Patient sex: M
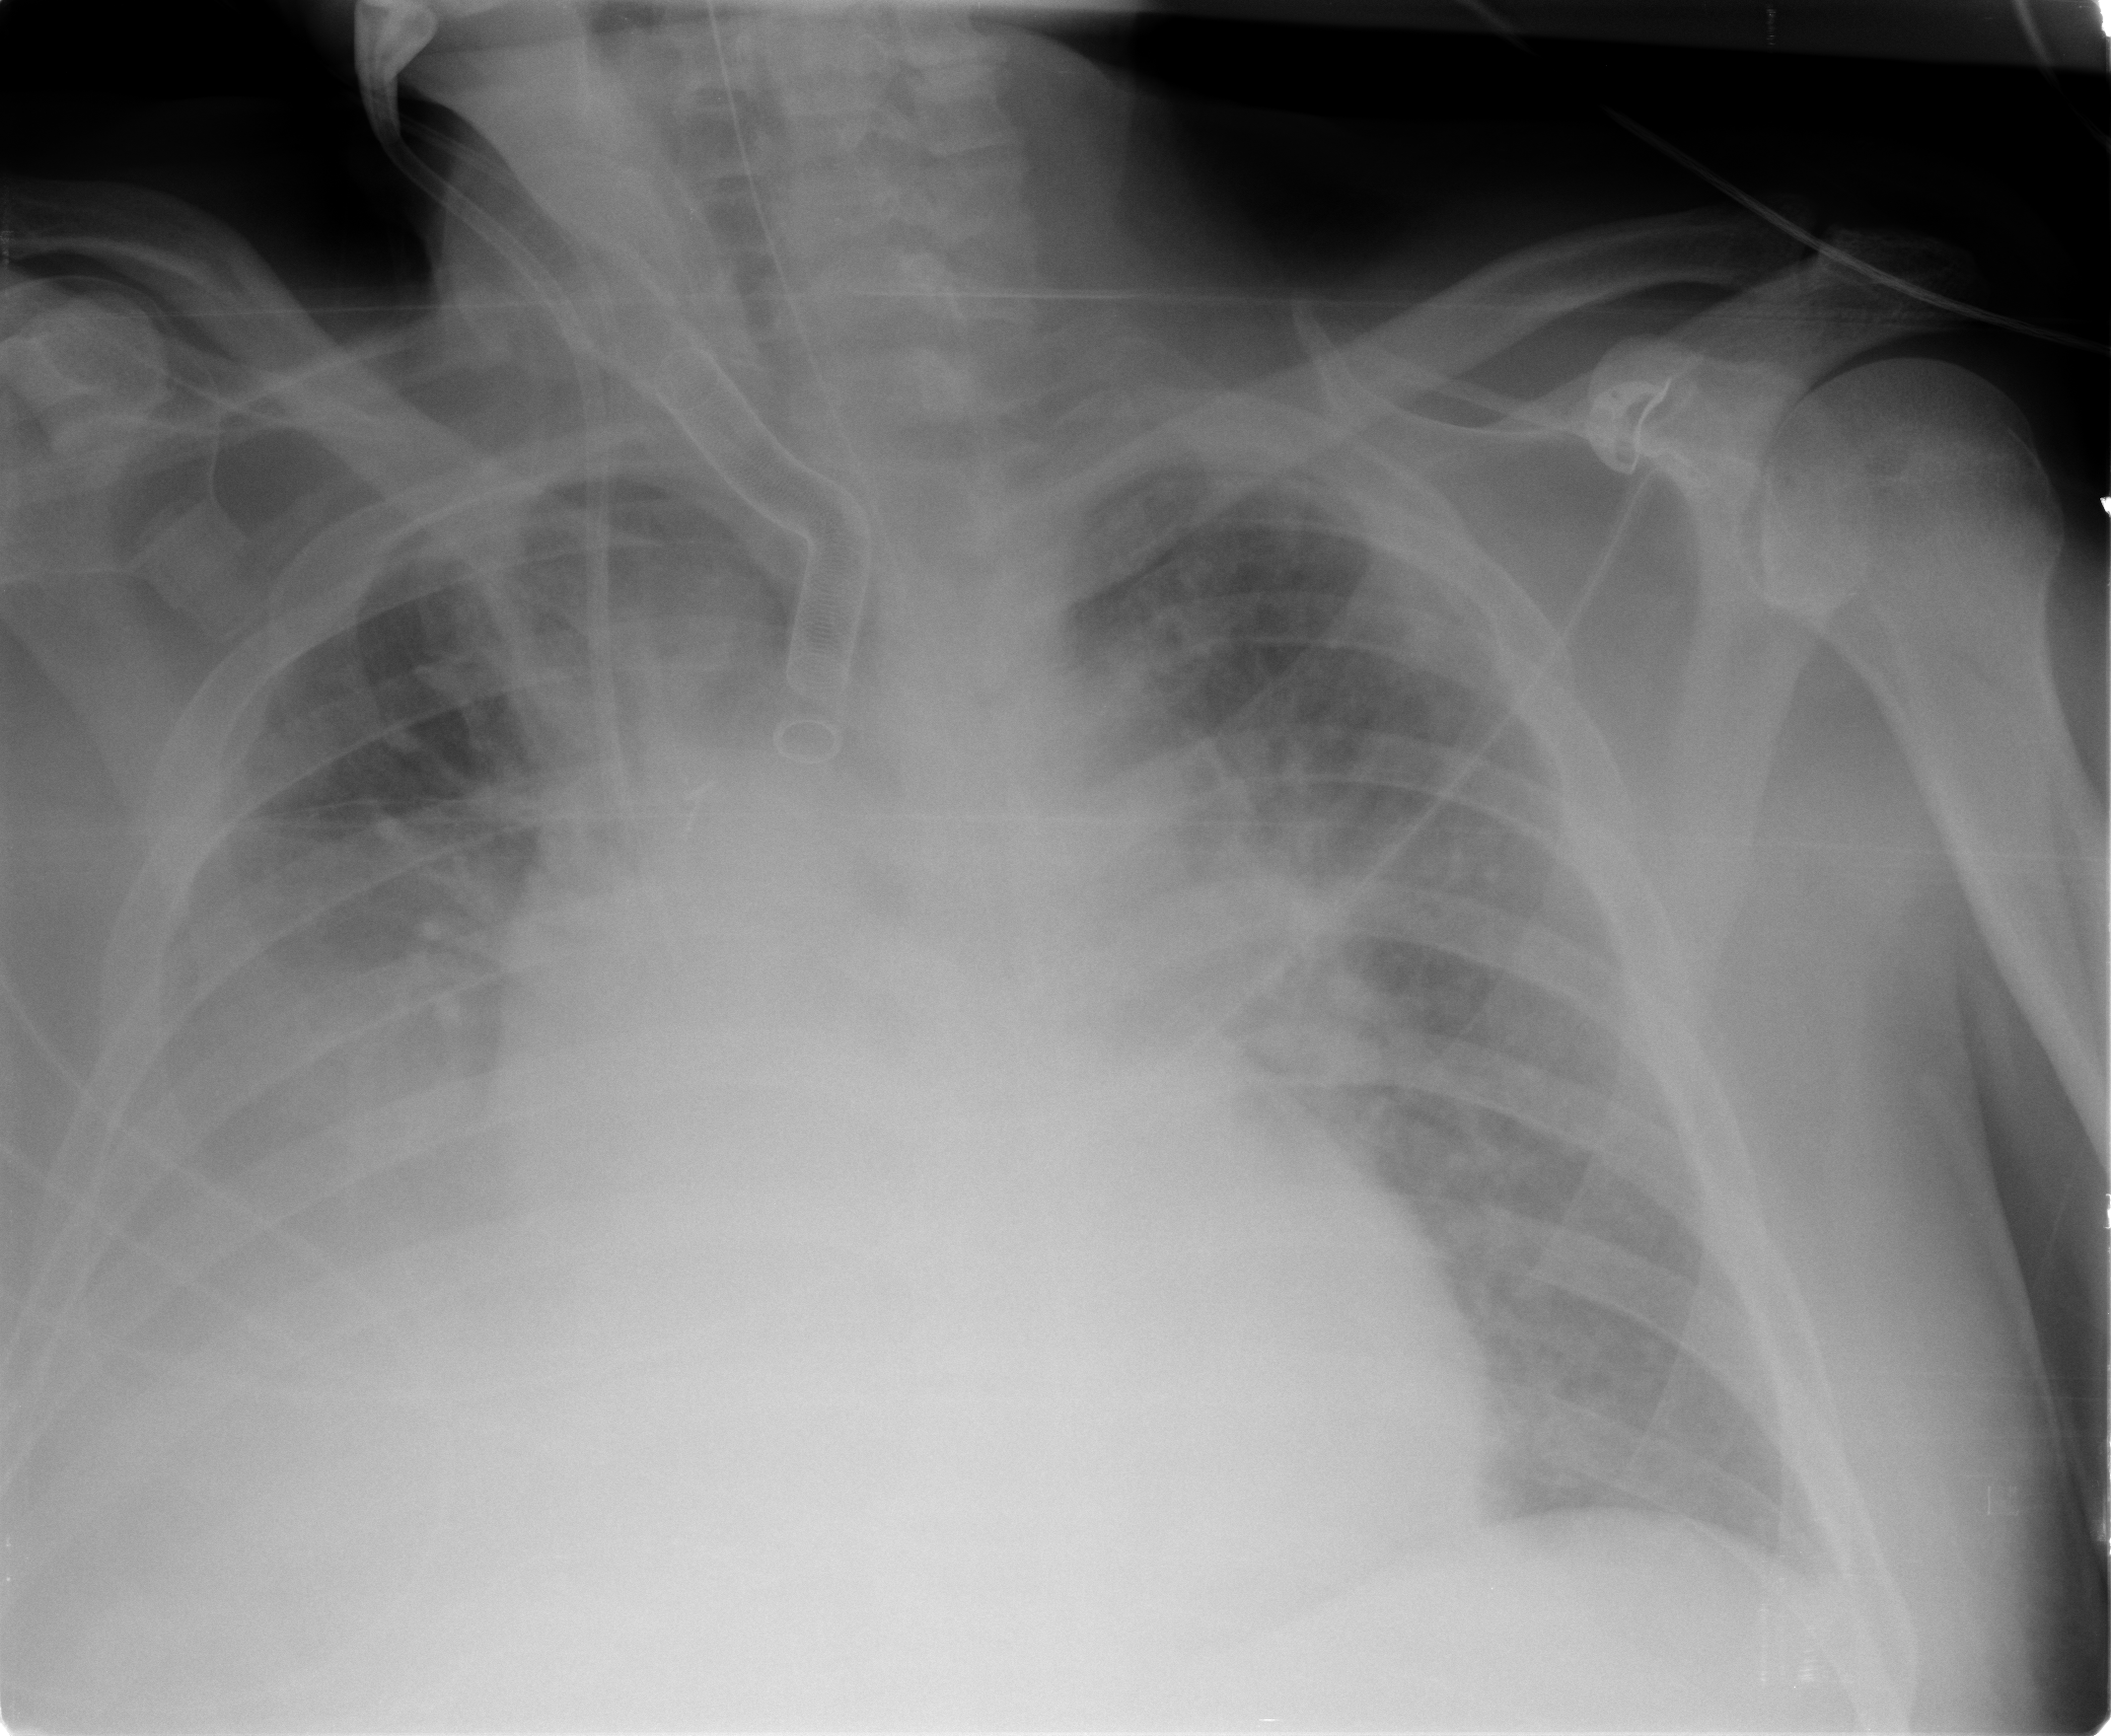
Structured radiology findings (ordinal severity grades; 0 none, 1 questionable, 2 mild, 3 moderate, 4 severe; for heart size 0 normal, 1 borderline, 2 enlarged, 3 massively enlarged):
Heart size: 2
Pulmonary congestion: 2
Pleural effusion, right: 3
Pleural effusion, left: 1
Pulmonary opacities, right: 2
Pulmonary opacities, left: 2
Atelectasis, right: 3
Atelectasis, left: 2